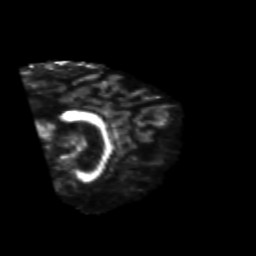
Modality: FA
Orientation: sagittal
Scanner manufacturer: siemens
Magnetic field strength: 3 T
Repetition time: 6.8 s
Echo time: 0.093 s